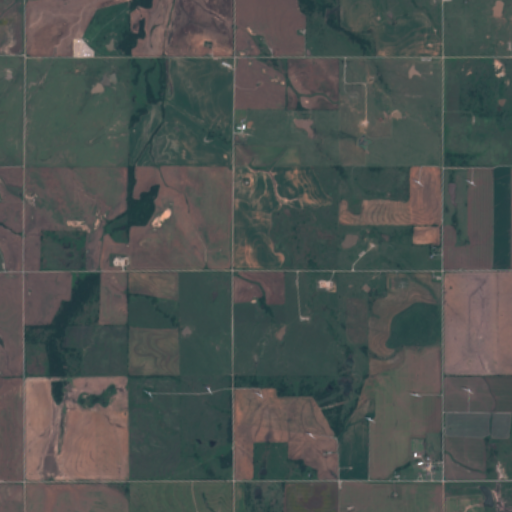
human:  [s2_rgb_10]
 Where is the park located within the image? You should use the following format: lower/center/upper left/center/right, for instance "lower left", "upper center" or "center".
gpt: There is no park in the image.